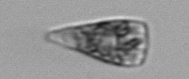
Label: Licmophora